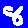
Digit: 8